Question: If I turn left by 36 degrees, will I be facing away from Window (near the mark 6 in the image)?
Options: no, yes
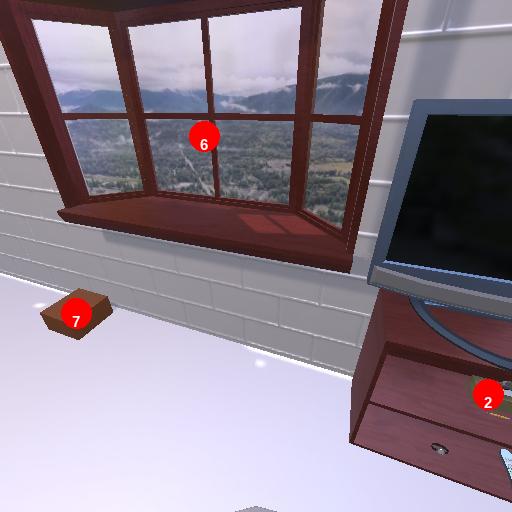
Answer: no